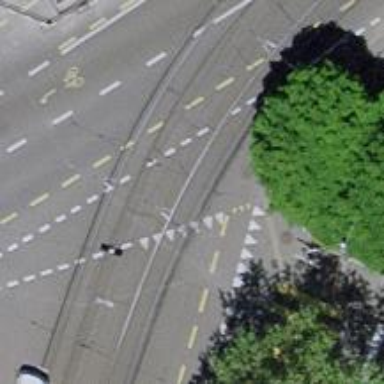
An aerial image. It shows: Tram railway with one track and electrified contact line.